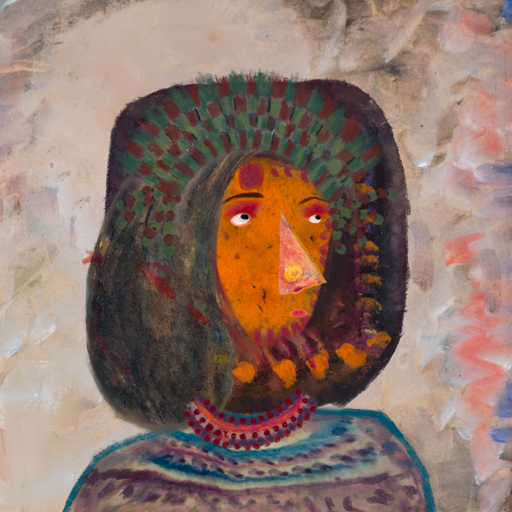
Background: Roy_Bahadur, Head And Neck Side: Doll_w_Hair, Face Side: Irani, Bust: HillGirl, Hair Side: Gypsy_Mother, Head Accessory: After_Raid_Crown, Second Necklace: Blank, Necklace: Roy_Bahadur, Baby: Blank